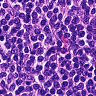
Metastatic tissue present: no